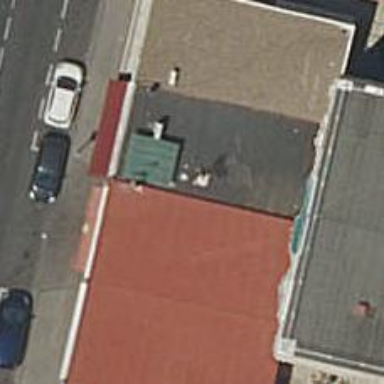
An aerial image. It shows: Restaurant.